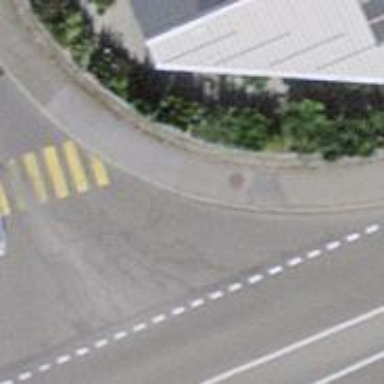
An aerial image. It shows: Sidewalk along the footway.